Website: lowes
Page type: billing-address
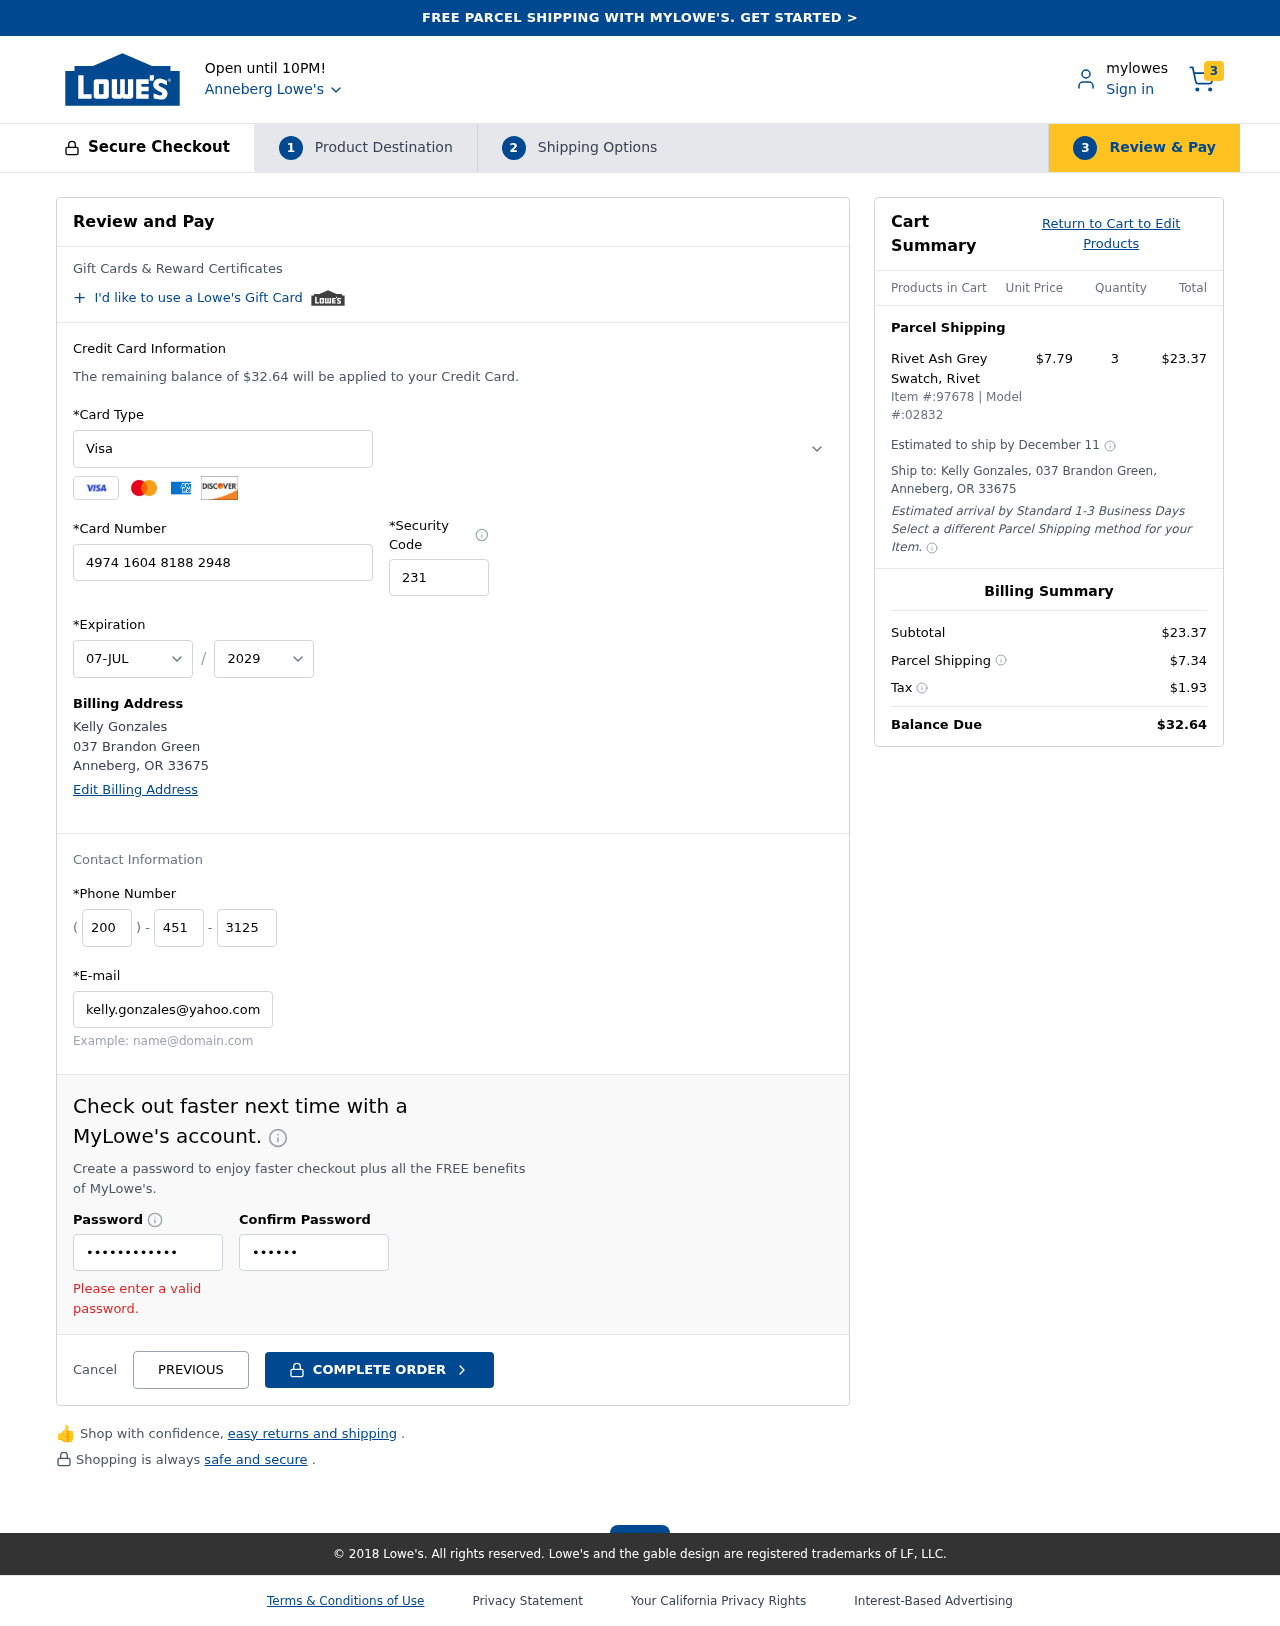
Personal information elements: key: PII_CARD_CVV
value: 231
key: PII_CARD_EXPIRY_MONTH
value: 07
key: PII_CARD_EXPIRY_YEAR
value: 29
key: PII_CARD_NUMBER
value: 4974 1604 8188 2948
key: PII_CARD_TYPE
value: Visa
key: PII_CITY
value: Anneberg
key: PII_CITY_STATE_ZIP
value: Anneberg, OR 33675
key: PII_EMAIL
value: kelly.gonzales@yahoo.com
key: PII_FULLNAME
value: Kelly Gonzales
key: PII_PHONE_AREA
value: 200
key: PII_PHONE_PREFIX
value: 451
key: PII_PHONE_SUFFIX
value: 3125
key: PII_STREET
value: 037 Brandon Green
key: PII_FULLNAME2
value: Kelly Gonzales
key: PII_STATE_ABBR
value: OR
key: PII_POSTCODE
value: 33675
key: PII_POSTCODE_FULL
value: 33675
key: PII_CITY_STATE
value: Anneberg, OR
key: PII_STATE_ABBR2
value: OR
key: PII_POSTCODE_NUMERIC
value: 33675
Product elements: key: PRODUCT1_NAME
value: Rivet Ash Grey Swatch, Rivet
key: PRODUCT1_PRICE
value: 7.79
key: PRODUCT1_QUANTITY
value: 3
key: PRODUCT_ITEM_NUMBER
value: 97678
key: PRODUCT_MODEL_NUMBER
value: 02832
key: PRODUCT1_LINE_TOTAL
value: $23.37
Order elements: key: ORDER_NUM_ITEMS
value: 3
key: ORDER_TOTAL
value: $32.64
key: ORDER_SHIPPING_DATE
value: December 11
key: ORDER_SUBTOTAL
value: $23.37
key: ORDER_SHIPPING_COST
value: $7.34
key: ORDER_TAX
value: $1.93